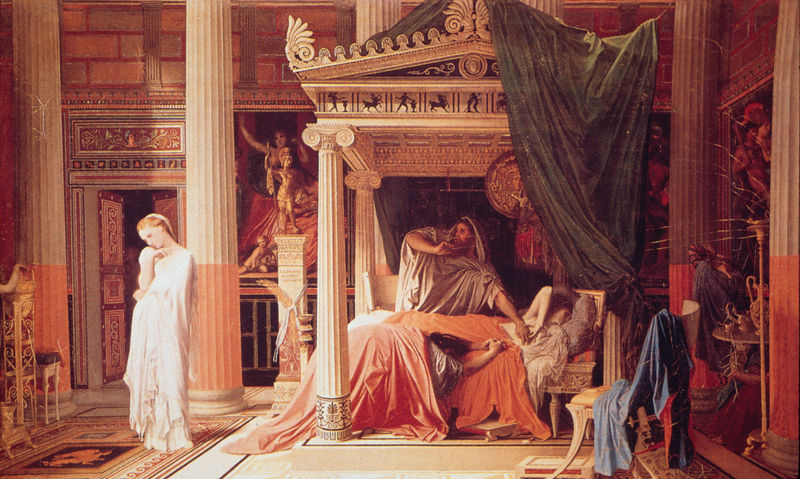
Titel: Antiochus und Stratonike
Künstler: Jean Auguste Dominique Ingres
Standort: Chantilly
Institution: Musée Condé
Schlagwörter: blau, gemälde, mann, schatten, umhang, weiß, frauen, grün, menschen, ocker, frankreich, frau, hell, kleid, kleider, licht, marmor, orange, raum, stuhl, stühle, säule, säulen, tür, zimmer, rot, tuch, beige, teppich, bart, blond, bibel, falten, kleidung, mord, sockel, stehen, stein, tod, trauer, vollbart, bild, gesten, vorhang, öl, sonne, boden, gewand, gold, interieur, stoffe, tücher, decke, drei, klassizismus, rosa, engel, kanneliert, skulptur, statue, bilder, liebe, giebel, mauer, hocker, pilaster, historienbild, könig, gobelin, bemälde, wandgemälde, draperie, bett, schlafzimmer, flügeltür, türflügel, bettgestell, plinthe, gemach, eingang, antike, krank, palast, weinen, fliesen, mosaik, arzt, mythologie, architrav, kapitelle, rom, kapitell, eifersucht, fries, ein, kerzenleuchter, verzweiflung, wandbilder, schnörkel, erschreckt, tid, ionisch, antik, krankheit, griechenland, kanneluren, poussin, baldachin, lichtquelle, lokalfarben, tempel, stange, basis, dorisch, gefasst, vorhand, empire, prunk, heilig, wandbild, david, korinthisch, kranke, beweinung, kleopatra, akrother, ingres, bettuch, himmelbett, römisch, mamor, lager, mmädchen, unschuld, akanthus, rottöne, antiochus, decken, heirat, frua, liebhaber, schwangerschaft, akroter, jammern, brutus, erwischt, status, menage a trois, stratonice, stratonike, vorhangk, schafzimmer